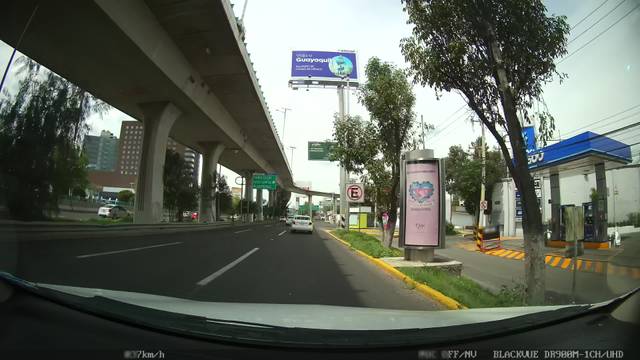
Region: Mexico
Coordinates: 19.538, -99.216